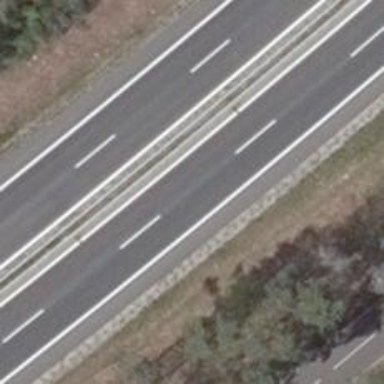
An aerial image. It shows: Trunk highway designated for motor vehicles.